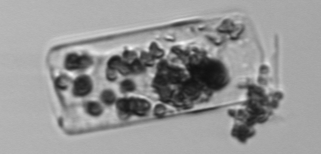
Label: Guinardia_flaccida